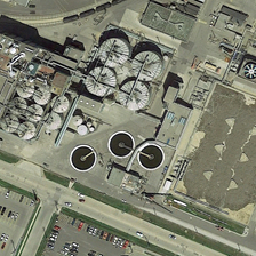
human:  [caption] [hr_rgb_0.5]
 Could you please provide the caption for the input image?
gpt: The car was parked in the parking lot.

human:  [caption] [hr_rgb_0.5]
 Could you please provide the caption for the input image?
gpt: A car was parked in the parking lot.

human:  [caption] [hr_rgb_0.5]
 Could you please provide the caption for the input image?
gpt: There is a car parked in the parking lot.

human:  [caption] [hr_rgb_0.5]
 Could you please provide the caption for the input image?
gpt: on the ground with a lot of buildings .

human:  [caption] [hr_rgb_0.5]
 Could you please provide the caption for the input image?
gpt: There is a car in the parking lot.